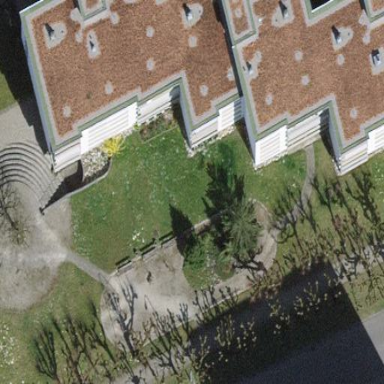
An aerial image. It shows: View of apartment building.